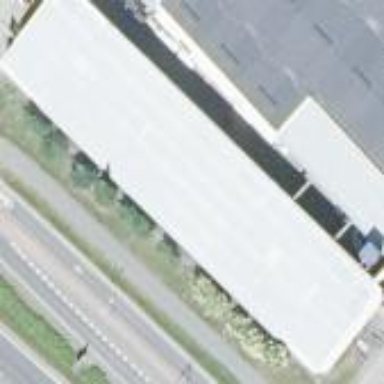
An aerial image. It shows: View of roof of building.